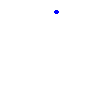
Particle: pion